Question: I need to implement this mockap
It's no problem with gray logos. It's TextView with PNG files in TableLayout.
But, I don't know, how to put small green circle on corner of one. This circle means "there is new messages, what need your attention". It can be, or not. It can contain different numbers.
My idea - to draw MyView with circle (I have it in PNG too) and number. But how can I calculate coordinates of "parent's" corner?
How would you do it?
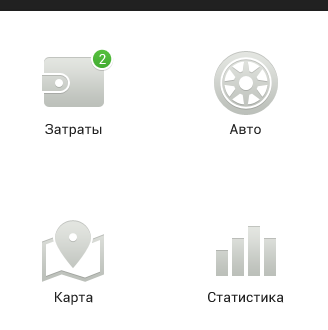
Answer: You can use 'RelativeLayout' to put new items counter above the corner of gray icon. For example the following xml is single cell in your layout:
'''
<?xml version="1.0" encoding="utf-8"?>
<RelativeLayout xmlns:android="http://schemas.android.com/apk/res/android"
android:layout_width="match_parent"
android:layout_height="match_parent" >
<ImageView
android:id="@+id/gray_icon"
android:layout_width="wrap_content"
android:layout_height="wrap_content"
android:layout_centerInParent="true"
android:background="@drawable/some_gray_icon" />
<TextView
android:id="@+id/new_items_counter"
android:layout_width="wrap_content"
android:layout_height="wrap_content"
android:layout_alignRight="@id/gray_icon"
android:layout_alignTop="@id/gray_icon"
android:background="@drawable/green_circle_icon"
android:text="2"
android:textColor="@android:color/white"
android:textSize="16sp" />
</RelativeLayout>
'''
If you want to move counter up or more to right use margins with negative values.
'''
android:layout_marginTop="-5dp"
android:layout_marginRight="-5dp"
'''
With this approach you have to update counter value and visibility from your code.